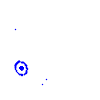
Particle: kaon